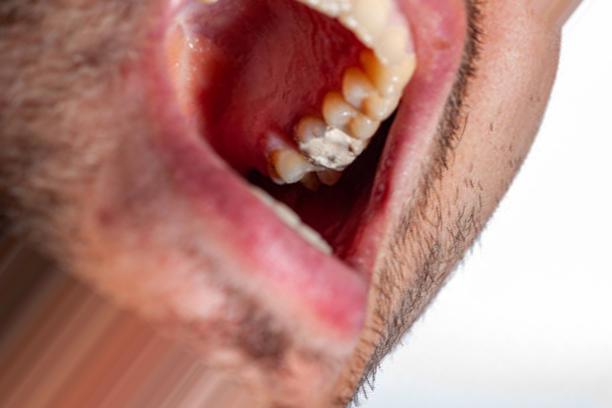
Condition: Caries